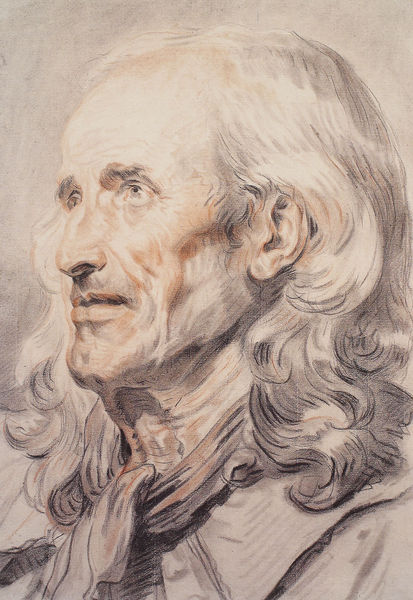
Titel: Kopf eines alten Mannes, Studie für “Ein Heiratsvertrag”
Künstler: Jean-Baptiste Greuze
Institution: Privatsammlung
Schlagwörter: mann, grau, kreide, mund, nase, ohr, pastell, stirn, zeichnung, blick, schal, alt, hemd, augen, kragen, bildnis, herr, portrait, haare, kinn, lippen, locken, brauen, halstuch, wiess, laviert, alter, halbprofil, graue haare, grauhaarig, weisse haare, weisshaarig, gelockt, pastellkreiden, langhaarig, älterer, zeichnung mann alt